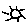
Label: sun